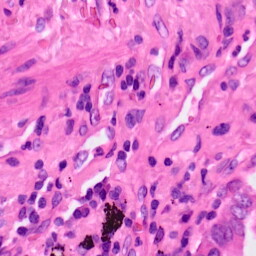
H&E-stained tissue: Lung